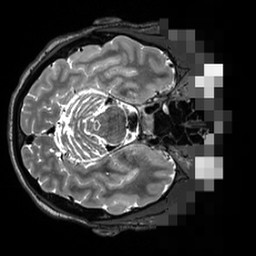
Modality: T2w
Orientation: axial
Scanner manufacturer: siemens
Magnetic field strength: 3 T
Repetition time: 3.2 s
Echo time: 0.564 s